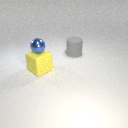
large gray rubber cylinder behind large yellow rubber cube